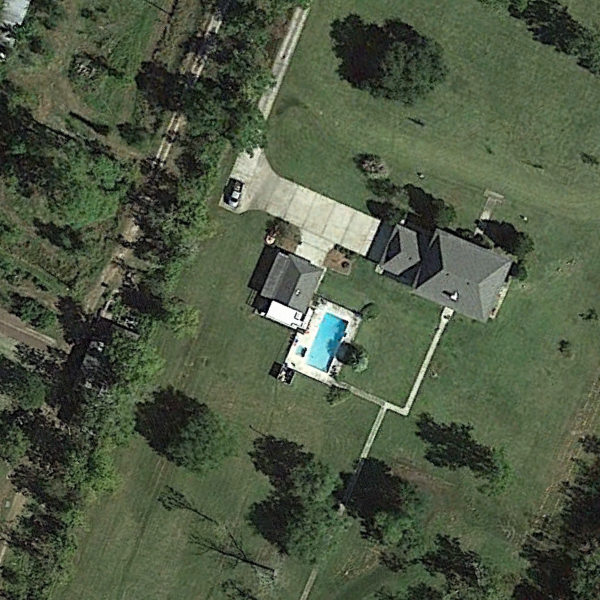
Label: SparseResidential